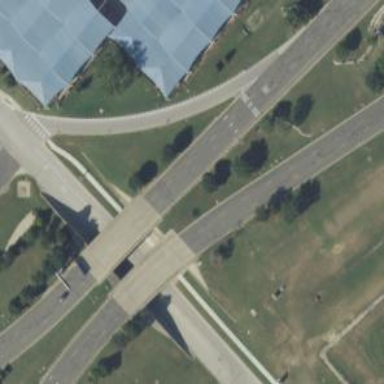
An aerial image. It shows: Secondary road with bridge.